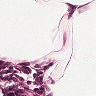
Metastatic tissue present: no